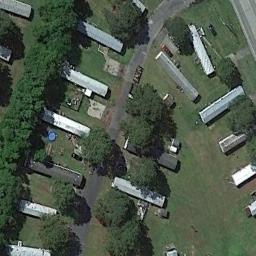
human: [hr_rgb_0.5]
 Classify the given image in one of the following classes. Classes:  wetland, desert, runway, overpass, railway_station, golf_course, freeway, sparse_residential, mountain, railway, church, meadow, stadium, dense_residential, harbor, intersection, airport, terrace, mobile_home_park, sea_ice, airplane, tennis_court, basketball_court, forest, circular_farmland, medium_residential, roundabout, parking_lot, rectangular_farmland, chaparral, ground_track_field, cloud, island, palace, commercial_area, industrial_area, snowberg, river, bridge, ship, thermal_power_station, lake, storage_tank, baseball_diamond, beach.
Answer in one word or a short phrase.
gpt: mobile_home_park